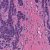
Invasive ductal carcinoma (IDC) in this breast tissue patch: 1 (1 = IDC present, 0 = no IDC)